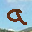
Label: 9